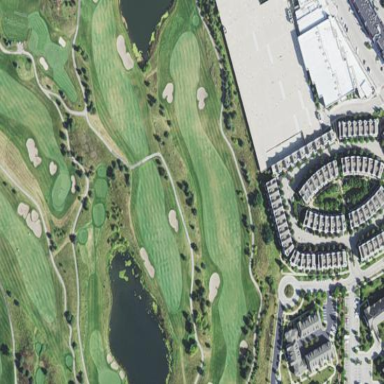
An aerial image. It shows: Rough area in golf course.